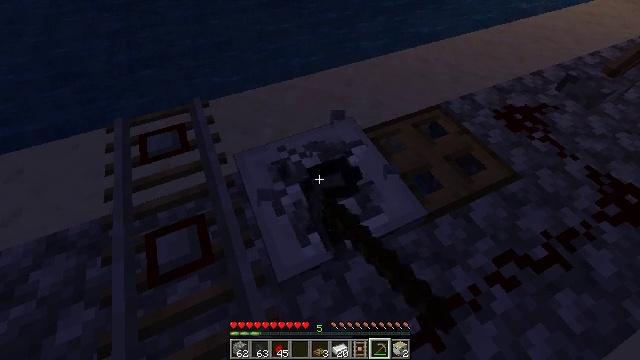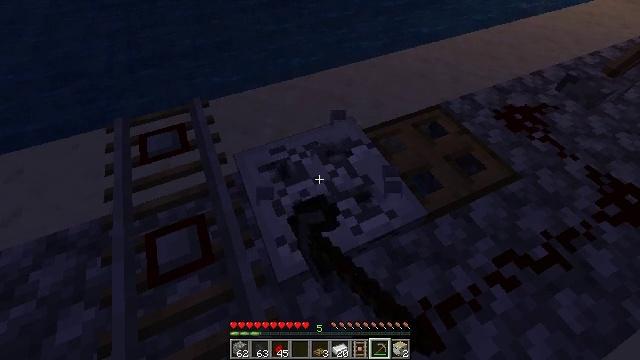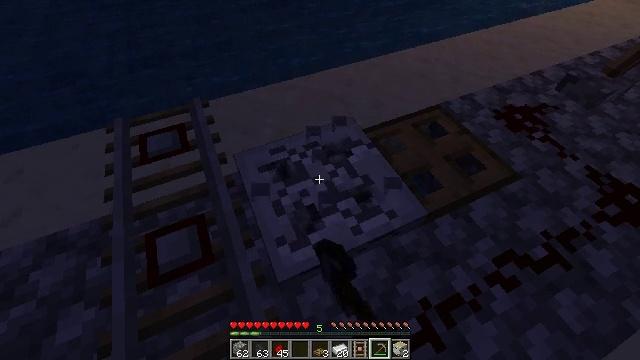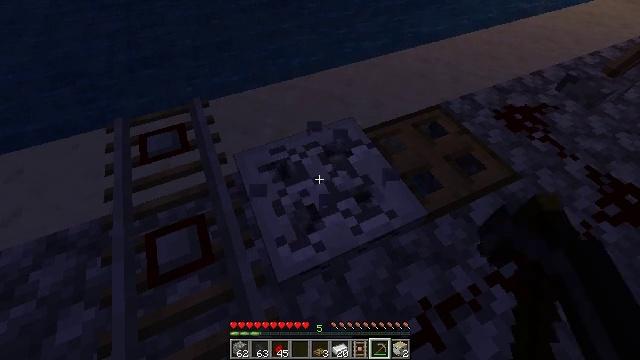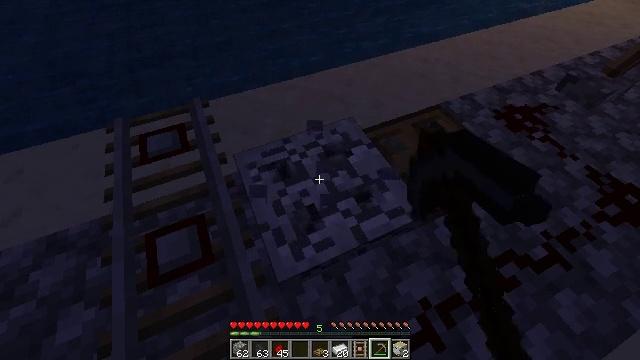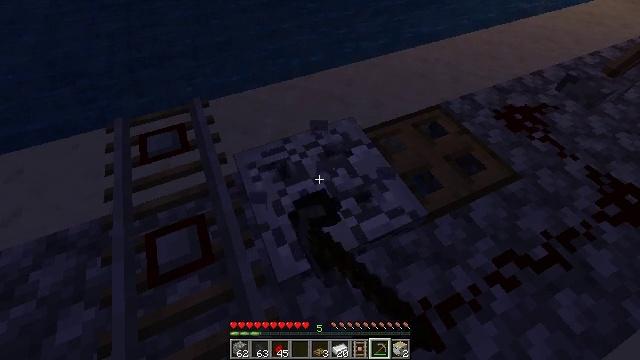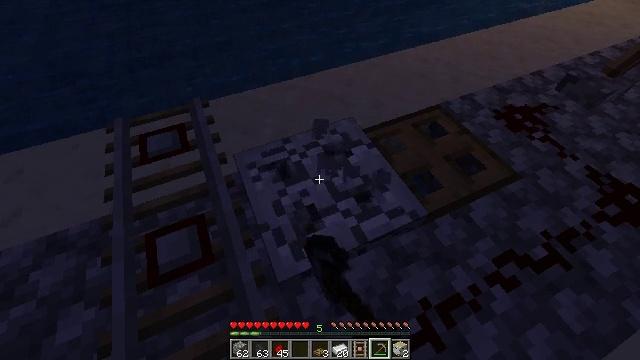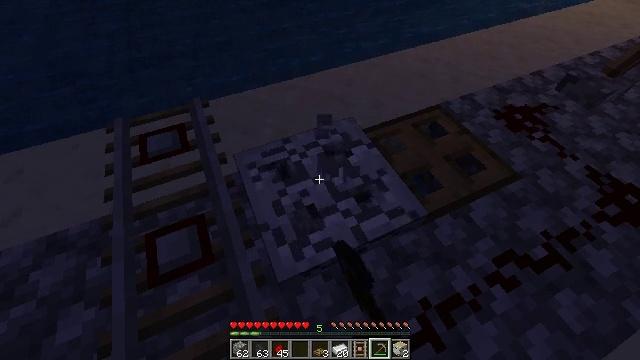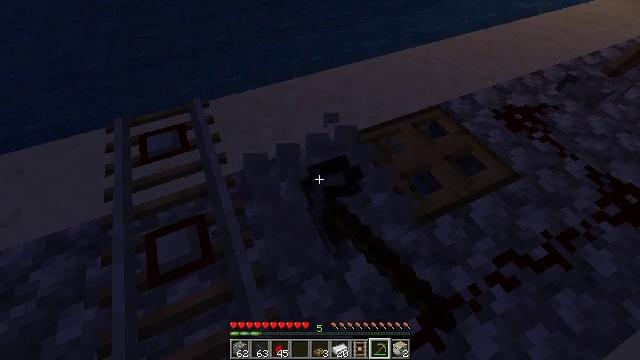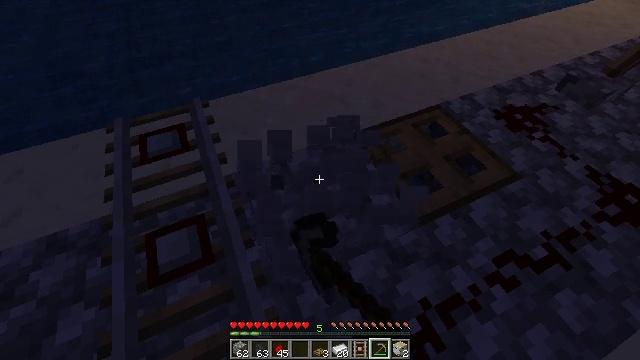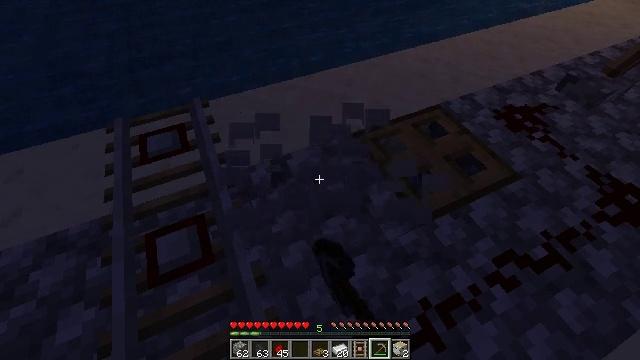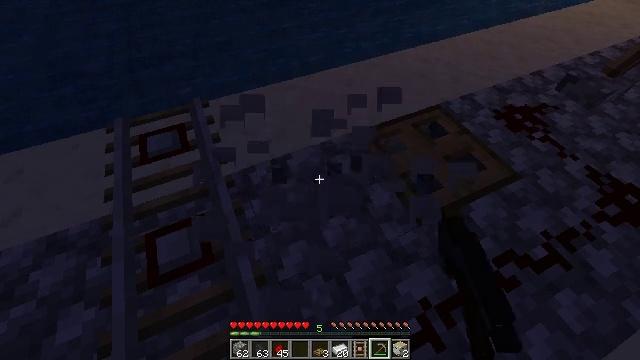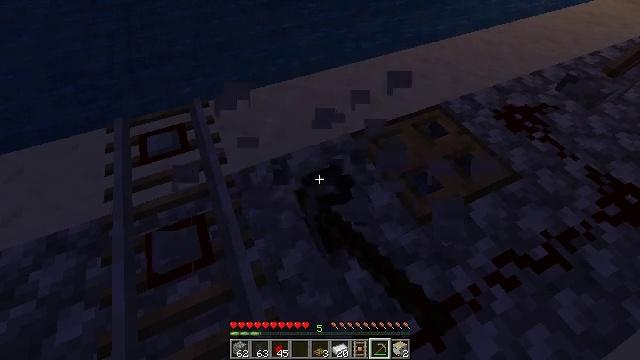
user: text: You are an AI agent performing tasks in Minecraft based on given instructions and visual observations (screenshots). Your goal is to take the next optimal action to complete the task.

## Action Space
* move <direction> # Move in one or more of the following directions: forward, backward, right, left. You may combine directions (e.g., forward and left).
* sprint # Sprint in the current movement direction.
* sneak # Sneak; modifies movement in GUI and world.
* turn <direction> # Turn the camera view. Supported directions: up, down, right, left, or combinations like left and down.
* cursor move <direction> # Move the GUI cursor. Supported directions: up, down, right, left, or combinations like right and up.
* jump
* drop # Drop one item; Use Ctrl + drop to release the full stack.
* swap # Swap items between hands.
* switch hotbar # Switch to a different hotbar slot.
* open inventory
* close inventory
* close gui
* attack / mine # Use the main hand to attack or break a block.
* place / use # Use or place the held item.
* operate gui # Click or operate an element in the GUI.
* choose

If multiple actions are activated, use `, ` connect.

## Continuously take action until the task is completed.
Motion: motion action
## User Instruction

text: Mine the iron trapdoor.
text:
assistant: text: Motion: attack / mine
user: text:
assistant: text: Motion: attack / mine
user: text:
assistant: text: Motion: attack / mine
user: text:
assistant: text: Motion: attack / mine
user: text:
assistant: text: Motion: attack / mine
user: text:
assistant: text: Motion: attack / mine
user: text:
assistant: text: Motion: attack / mine
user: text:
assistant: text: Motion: attack / mine
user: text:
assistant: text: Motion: attack / mine
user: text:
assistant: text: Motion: attack / mine
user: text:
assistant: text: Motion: attack / mine
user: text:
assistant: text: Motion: attack / mine
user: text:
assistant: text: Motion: attack / mine